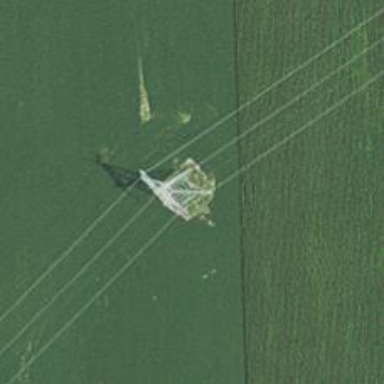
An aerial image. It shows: Power tower.